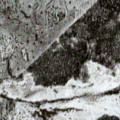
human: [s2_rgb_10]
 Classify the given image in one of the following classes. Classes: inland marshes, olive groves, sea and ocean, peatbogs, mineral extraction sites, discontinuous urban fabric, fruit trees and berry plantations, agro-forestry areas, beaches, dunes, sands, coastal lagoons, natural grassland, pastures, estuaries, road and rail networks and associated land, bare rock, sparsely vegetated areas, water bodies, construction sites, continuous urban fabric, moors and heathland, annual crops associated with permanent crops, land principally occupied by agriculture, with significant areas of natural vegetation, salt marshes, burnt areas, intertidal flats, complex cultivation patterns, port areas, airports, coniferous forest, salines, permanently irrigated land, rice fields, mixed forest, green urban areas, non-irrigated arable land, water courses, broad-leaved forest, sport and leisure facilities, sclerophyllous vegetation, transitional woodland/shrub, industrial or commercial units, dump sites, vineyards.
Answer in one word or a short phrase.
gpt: coniferous forest, transitional woodland/shrub, peatbogs